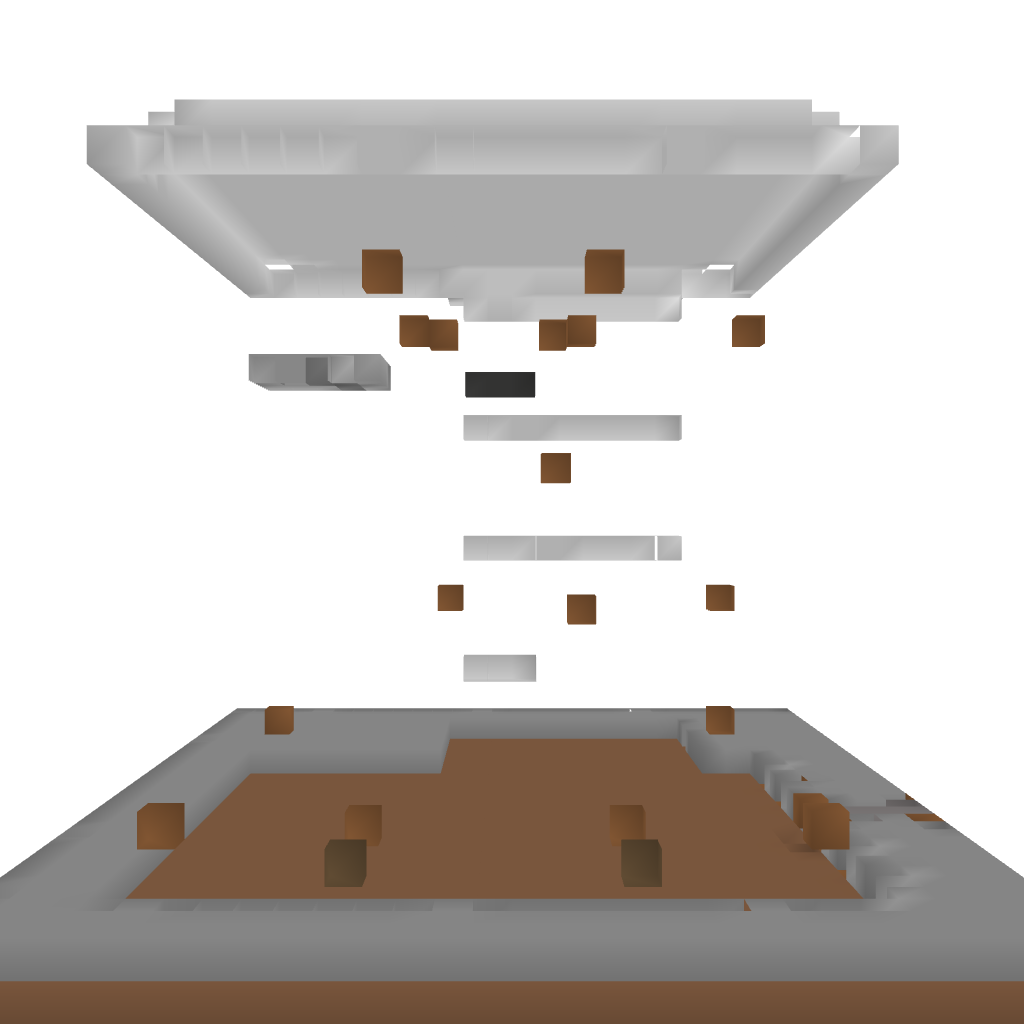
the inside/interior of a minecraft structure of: Hotel/Hospital/Office/Shop Building